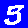
Digit: 5